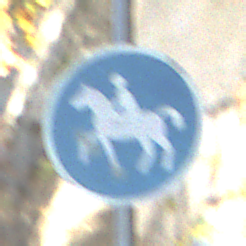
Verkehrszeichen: Reitweg
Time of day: Midday
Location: Outdoor (Urban)
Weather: Clear
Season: NotSpecified
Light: Natural